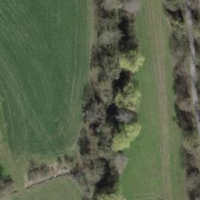
EUNIS habitat code: 25
Species observed at this site:
Petasites hybridus